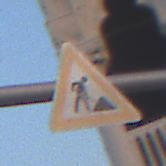
Verkehrszeichen: Arbeitsstelle
Umgebung: Outdoor, Urban
Tageszeit: SunriseSunset
Wetter: Clear
Licht: Natural
Jahreszeit: NotSpecified
Kontrast: MediumContrast